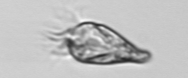
Label: Paratontonia_gracillima